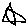
Label: star